Question: How to draw a graph with auto layout, many-to-many with lines not crossing the boxes using d3?
I'd like to accomplish something like this:
<URL>
<URL>
I guess that's the best description of what I need (something like tree, but with multiple parents):

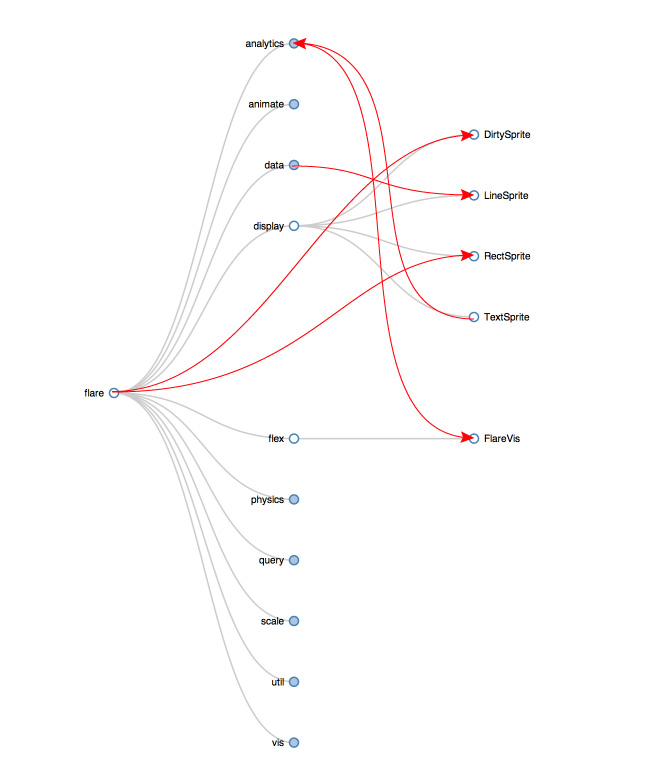
Answer: Dagre-d3 is the best solution that I found:
<URL>